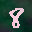
Label: 8